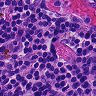
Metastatic tissue present: no